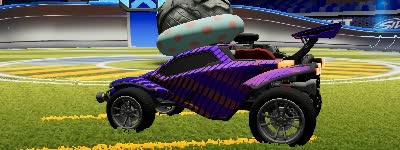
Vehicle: octane